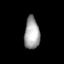
Tissue: lung
Cell type: Fibroblasts
Senescence score: 0.5906
Nuclear area (px): 478
Mean DAPI intensity: 163.962